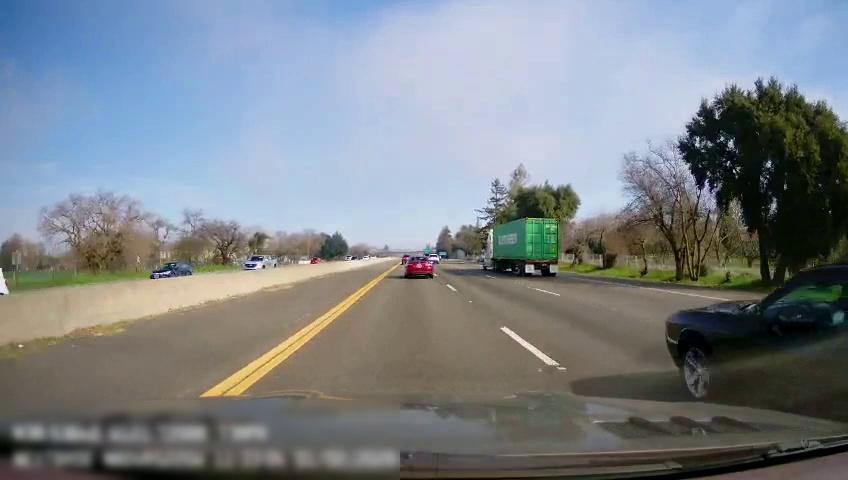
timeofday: Day
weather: Sunny
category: Drivable Space
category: Vehicles | Car
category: Vehicles | Car
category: Vehicles | Truck
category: Vehicles | Car
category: Vehicles | Car
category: Vehicles | Truck
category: Lanes | Current Lane
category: Lanes | Current Lane
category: Lanes | Alternate Lane
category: Lanes | Alternate Lane